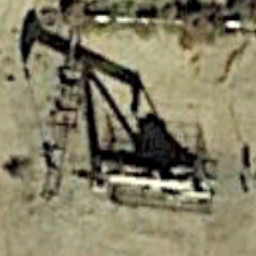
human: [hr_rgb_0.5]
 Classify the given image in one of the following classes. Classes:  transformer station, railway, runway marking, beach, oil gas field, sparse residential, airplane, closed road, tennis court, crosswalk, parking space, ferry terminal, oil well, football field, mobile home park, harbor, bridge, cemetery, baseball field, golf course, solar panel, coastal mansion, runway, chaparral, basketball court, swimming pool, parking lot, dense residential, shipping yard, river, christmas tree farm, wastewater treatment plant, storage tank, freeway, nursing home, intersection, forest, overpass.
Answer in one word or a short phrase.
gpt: oil well